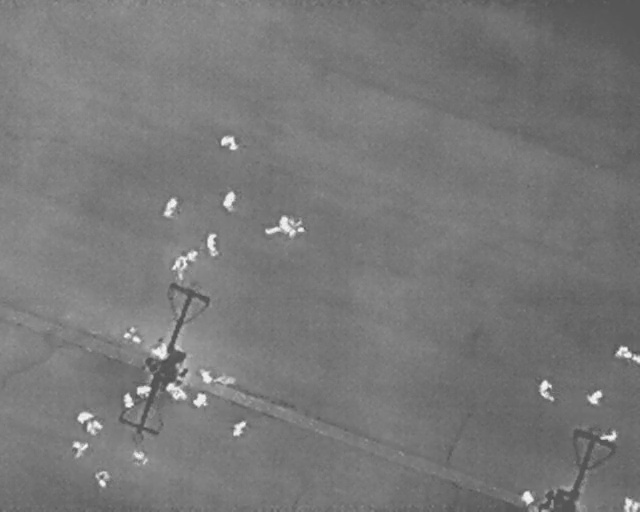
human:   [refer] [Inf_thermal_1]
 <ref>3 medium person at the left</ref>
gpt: <box>[[24, 39, 28, 41, 16], [28, 48, 31, 51, 2], [19, 63, 21, 67, 2]]</box>

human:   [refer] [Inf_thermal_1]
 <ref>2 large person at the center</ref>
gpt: <box>[[31, 46, 34, 49, 167], [42, 39, 45, 48, 2]]</box>

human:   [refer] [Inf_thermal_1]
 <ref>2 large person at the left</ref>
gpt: <box>[[25, 51, 30, 54, 2], [23, 66, 26, 69, 2]]</box>

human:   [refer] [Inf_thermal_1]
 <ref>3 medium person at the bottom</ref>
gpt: <box>[[30, 71, 33, 74, 2], [29, 76, 32, 80, 2], [35, 82, 38, 84, 2]]</box>

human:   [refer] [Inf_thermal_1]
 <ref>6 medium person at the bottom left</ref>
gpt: <box>[[25, 75, 29, 77, 133], [21, 74, 23, 78, 2], [18, 77, 21, 79, 167], [12, 79, 14, 83, 2], [20, 87, 23, 91, 2], [14, 92, 17, 95, 2]]</box>

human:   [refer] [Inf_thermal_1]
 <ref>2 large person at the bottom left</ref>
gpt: <box>[[13, 81, 16, 85, 2], [11, 85, 13, 89, 2]]</box>

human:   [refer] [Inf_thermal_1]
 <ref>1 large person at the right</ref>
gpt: <box>[[96, 66, 99, 71, 5]]</box>

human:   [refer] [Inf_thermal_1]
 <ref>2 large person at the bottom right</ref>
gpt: <box>[[83, 74, 87, 77, 2], [80, 95, 84, 98, 2]]</box>

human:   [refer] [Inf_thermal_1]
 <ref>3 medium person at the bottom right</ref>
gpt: <box>[[91, 75, 94, 79, 2], [93, 83, 96, 87, 2], [97, 96, 99, 99, 2]]</box>